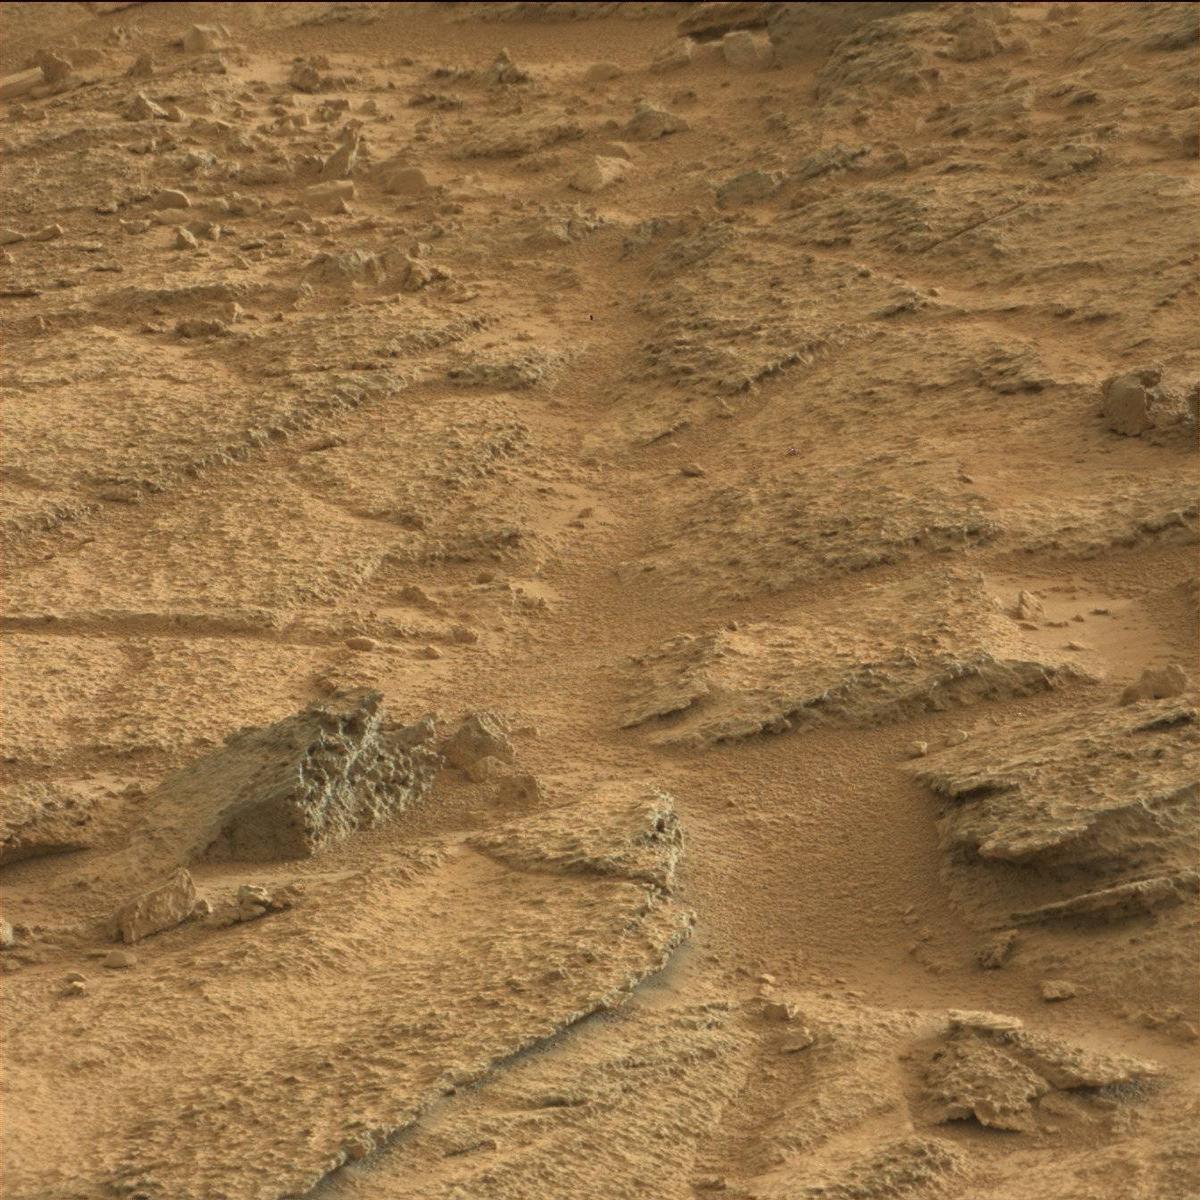
Terrain classes present: Bedrock, Sand / Soil